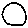
Label: circle